Question: I have an issue with some HTML displayed in Drupal, but I am not 100% sure this is a Drupal issue. I am using the bold tag to emphasize a word, but it is not displayed as bold. It thought it might be the Google font I used, so I disabled it, but I still get the issue.
I checked the page source:
'''
<div id="begin_block">
<div id="fw_begin"><h2>Find words <b>beginning</b> with:</h2></div>
<div id="inp_begin"><input type="text" /></div>
<div id="aft_begin">(max. 5 characters)</div>
<div id="but_begin"><button type="button">Go</button></div>
</div>
'''
But I still get:

What could be causing this issue?
There is indeed a 'reset.css' in the theme I am using. Bold is defined as:
'''
b{margin:0;padding:0;border:0;font-size:100%;font:inherit;vertical-align:baseline}
'''
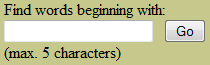
Answer: A CSS (reset) sheet has probably defined 'b{font-weight:normal;}'. To "fix" the style, add 'b{font-weight:bold;}'.
Also, he <URL>.